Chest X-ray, PA view. Patient: 61 years old, sex F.
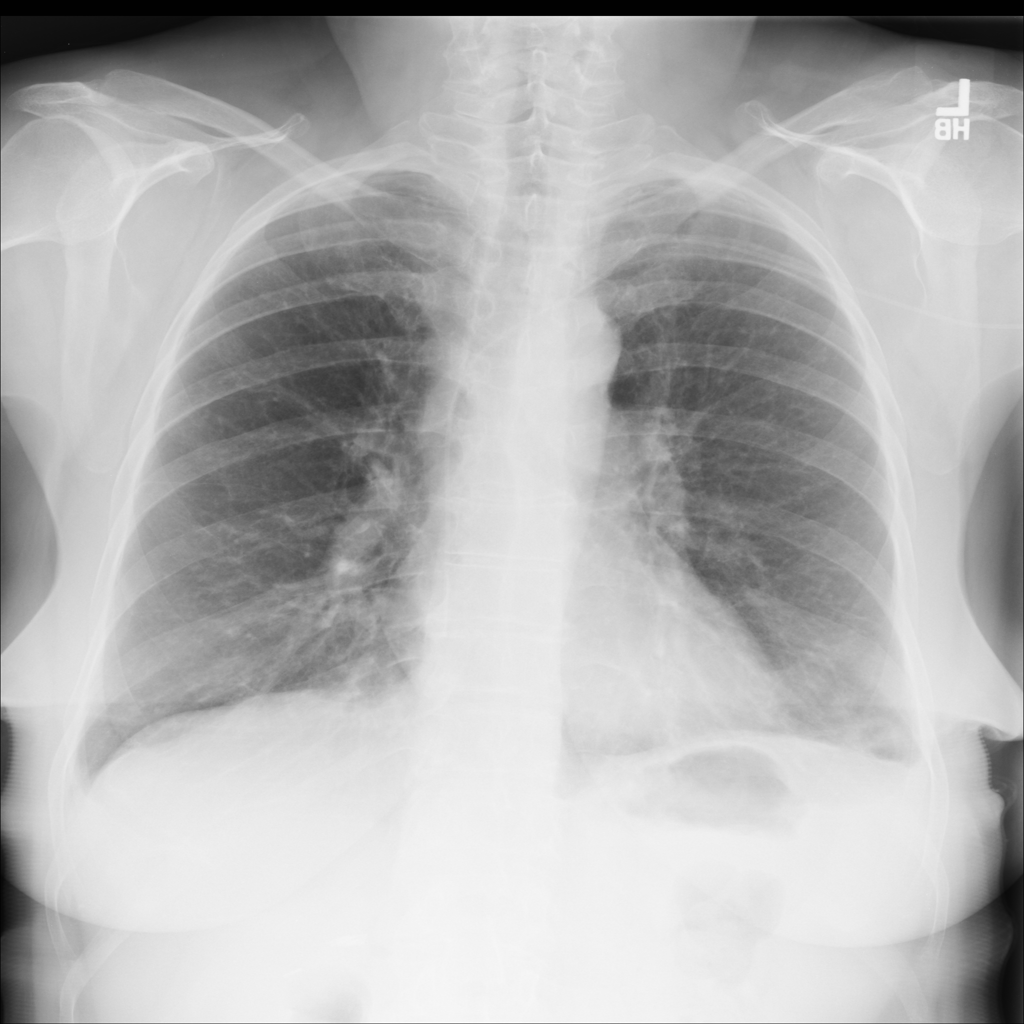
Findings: No Finding